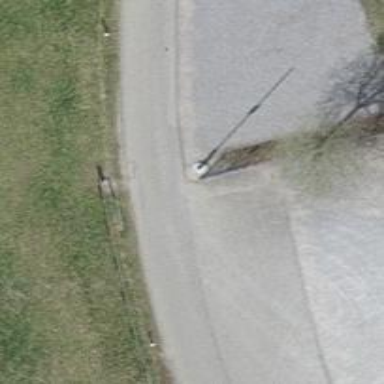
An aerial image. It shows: Lift gate barrier.